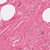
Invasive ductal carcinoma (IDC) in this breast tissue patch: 0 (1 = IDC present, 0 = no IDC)